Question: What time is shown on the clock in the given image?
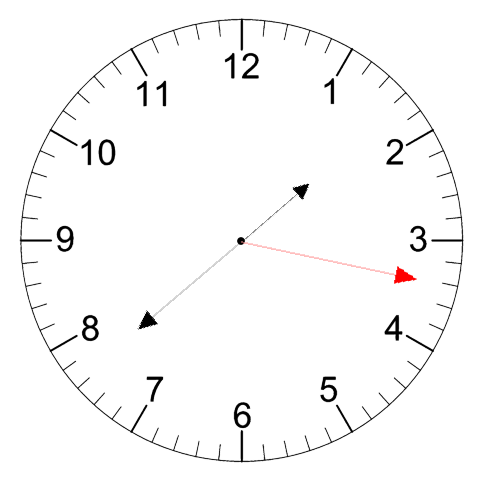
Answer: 01:38:17